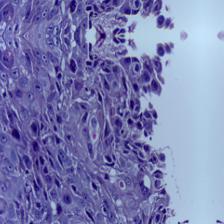
Diagnosis: OSCC